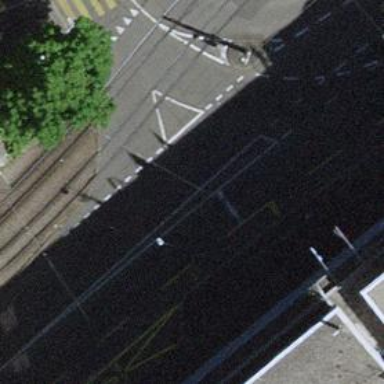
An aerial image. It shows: Road with traffic signals controlling the flow of traffic.